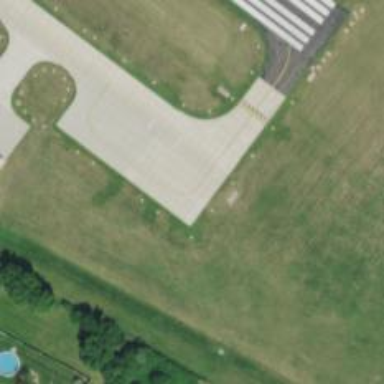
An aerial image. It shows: Image of taxiway at airport.